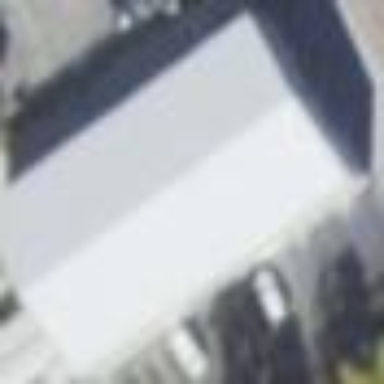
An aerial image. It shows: Building.